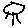
Label: cat